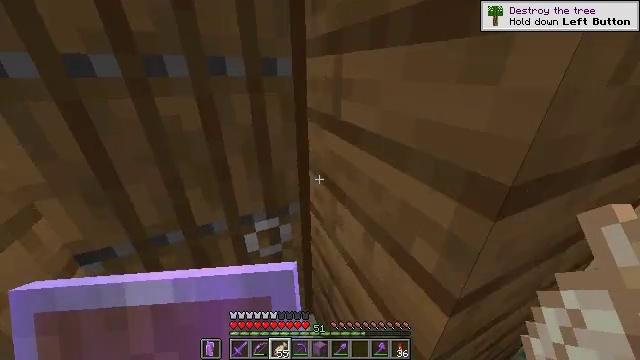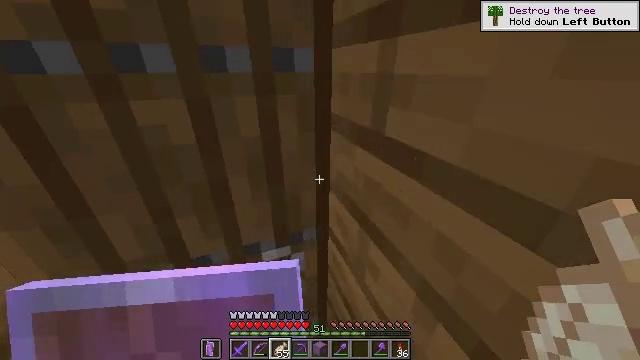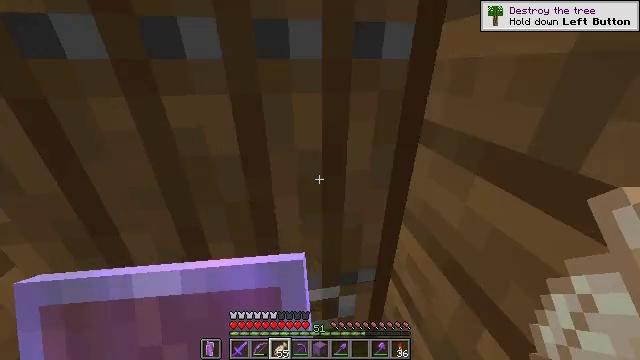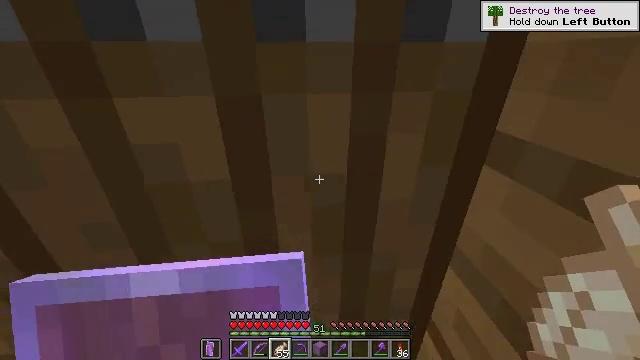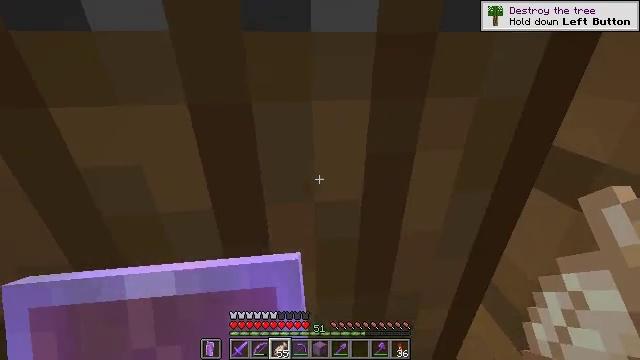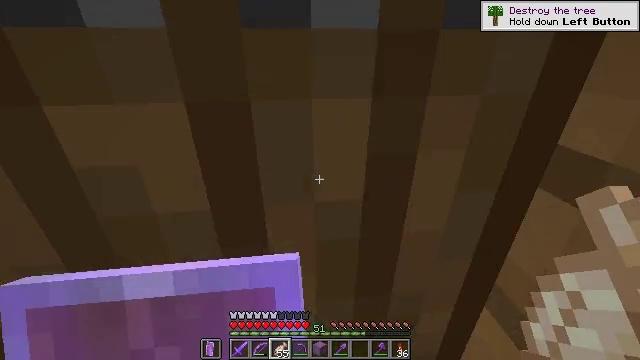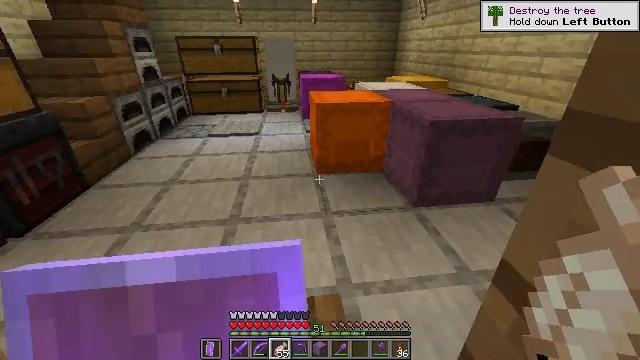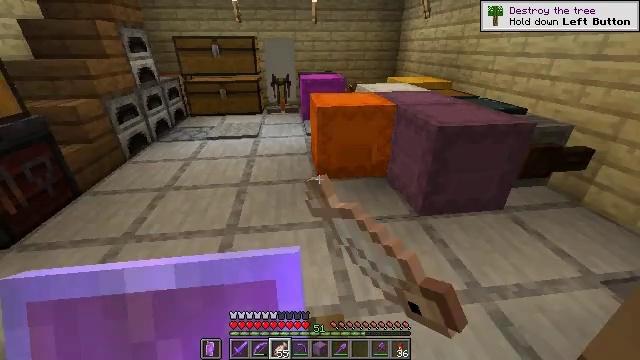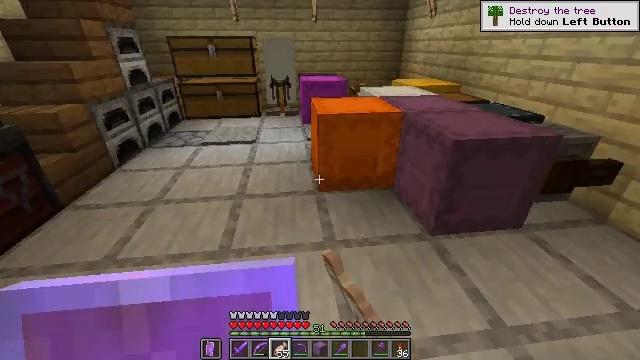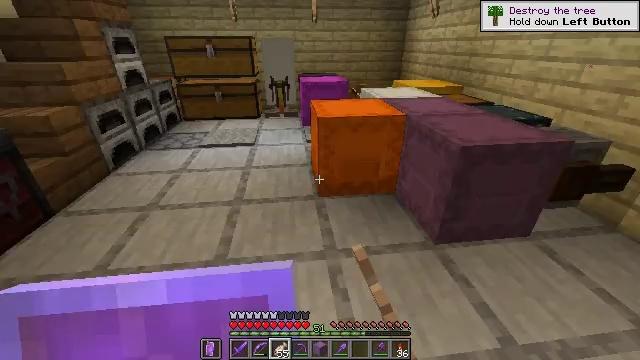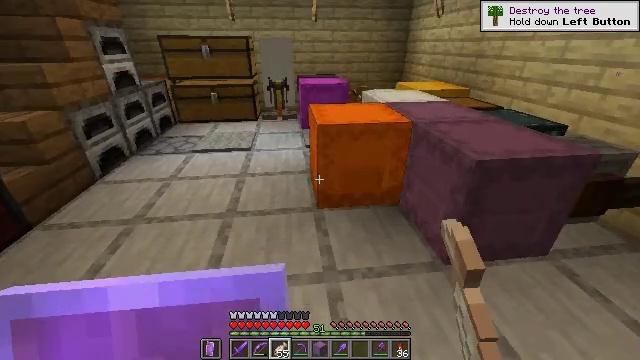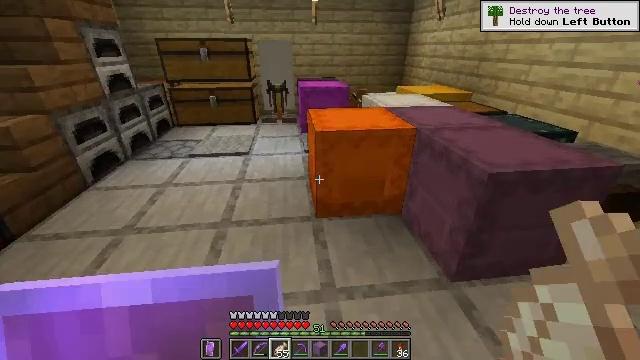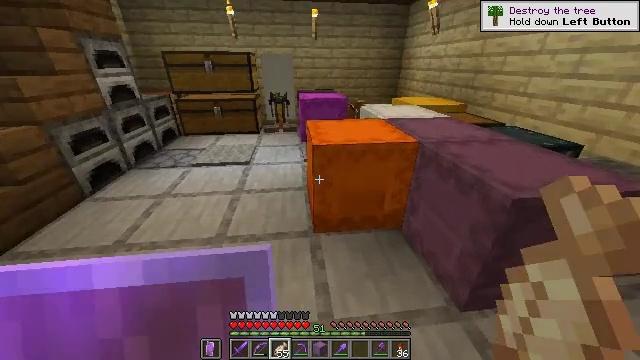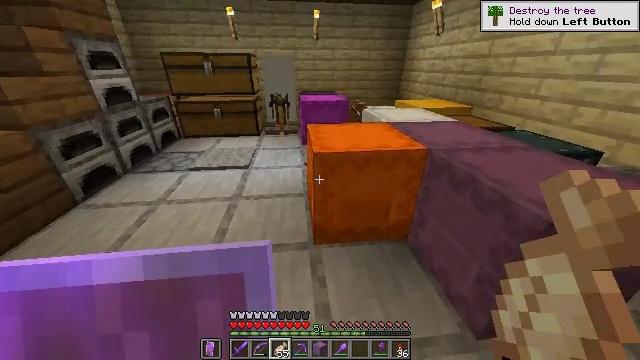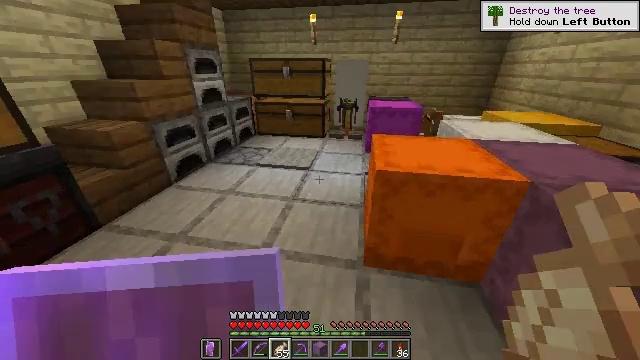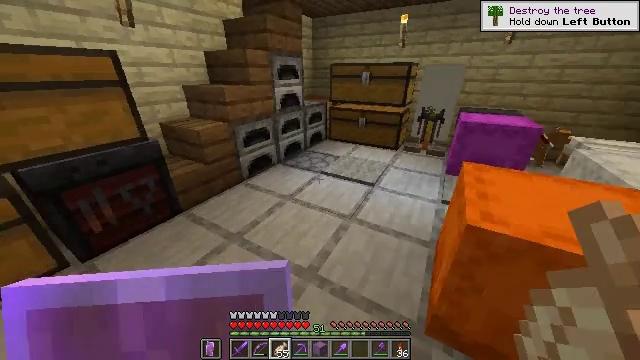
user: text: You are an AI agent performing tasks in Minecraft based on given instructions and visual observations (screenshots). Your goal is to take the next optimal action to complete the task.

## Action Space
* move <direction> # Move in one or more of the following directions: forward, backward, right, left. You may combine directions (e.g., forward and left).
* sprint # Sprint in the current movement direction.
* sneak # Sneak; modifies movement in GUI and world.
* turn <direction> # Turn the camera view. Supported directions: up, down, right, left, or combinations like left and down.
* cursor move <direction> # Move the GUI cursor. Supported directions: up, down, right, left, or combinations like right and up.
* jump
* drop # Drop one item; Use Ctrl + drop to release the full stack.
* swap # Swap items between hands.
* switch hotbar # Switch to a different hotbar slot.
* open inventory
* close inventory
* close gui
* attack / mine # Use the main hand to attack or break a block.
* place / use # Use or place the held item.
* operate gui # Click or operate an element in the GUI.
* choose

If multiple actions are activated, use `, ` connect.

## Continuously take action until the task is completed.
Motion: motion action
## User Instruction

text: Put iron ingots in the crafting grid to craft an iron block.
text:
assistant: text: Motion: move forward, sprint, turn left
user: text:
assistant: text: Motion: move forward, sprint, turn left
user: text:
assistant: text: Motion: move forward, sprint, turn left
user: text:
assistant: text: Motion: move forward, sprint
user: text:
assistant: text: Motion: move forward, sprint
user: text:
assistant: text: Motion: move forward, sprint, use / place
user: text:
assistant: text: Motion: move forward, sprint, use / place
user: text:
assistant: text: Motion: move forward, sprint, use / place
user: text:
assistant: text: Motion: move forward, sprint
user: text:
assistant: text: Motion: move forward, sprint
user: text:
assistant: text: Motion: move forward, sprint
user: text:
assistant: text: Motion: move forward, sprint
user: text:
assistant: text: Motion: move forward, sprint
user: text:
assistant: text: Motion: move forward, sprint, turn left
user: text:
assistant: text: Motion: move forward, sprint, turn left
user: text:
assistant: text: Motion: move forward, sprint, turn left
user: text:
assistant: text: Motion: move forward, sprint
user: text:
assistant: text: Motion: move forward, sprint
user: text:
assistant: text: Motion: move forward
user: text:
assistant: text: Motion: move forward
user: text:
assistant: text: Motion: move forward
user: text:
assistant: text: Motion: move forward, turn right and up
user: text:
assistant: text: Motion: move forward, turn right and up
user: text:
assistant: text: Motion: move forward, turn right and up
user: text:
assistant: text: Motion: move forward, turn right and up
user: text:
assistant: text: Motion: move forward
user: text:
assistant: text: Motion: move forward
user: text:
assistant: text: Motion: move forward
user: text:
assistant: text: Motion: move forward, turn left and down
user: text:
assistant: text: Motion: turn left and down